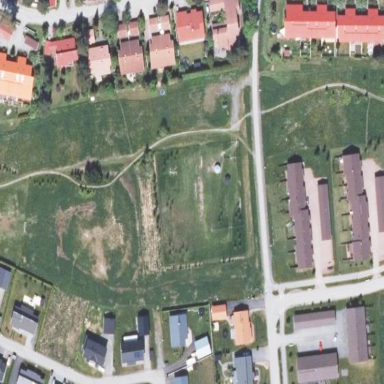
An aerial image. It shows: Dog park for leisure land.